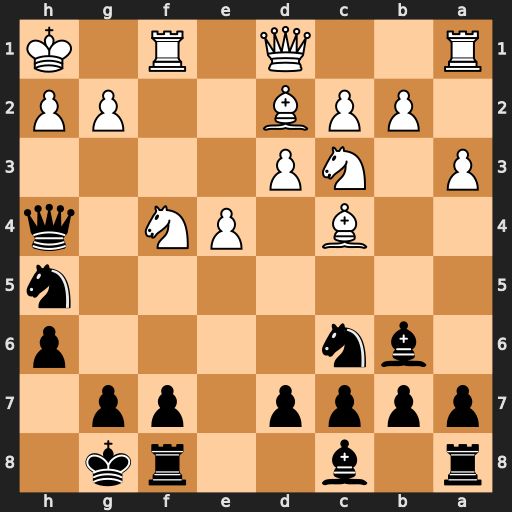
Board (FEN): r1b2rk1/pppp1pp1/1bn4p/7n/2B1PN1q/P1NP4/1PPB2PP/R2Q1R1K
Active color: b
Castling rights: -
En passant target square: -
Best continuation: Ng3#